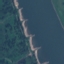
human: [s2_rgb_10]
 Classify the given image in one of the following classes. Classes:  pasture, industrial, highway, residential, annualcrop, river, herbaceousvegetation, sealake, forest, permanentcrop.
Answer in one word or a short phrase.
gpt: River